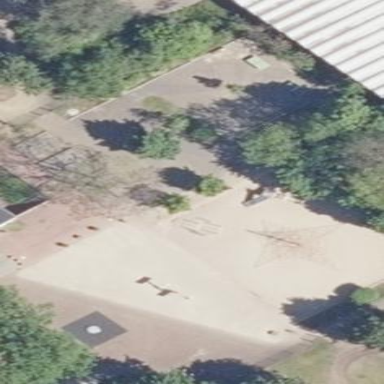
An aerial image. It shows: Playground with sandpit area. The playground features natural sand elements.